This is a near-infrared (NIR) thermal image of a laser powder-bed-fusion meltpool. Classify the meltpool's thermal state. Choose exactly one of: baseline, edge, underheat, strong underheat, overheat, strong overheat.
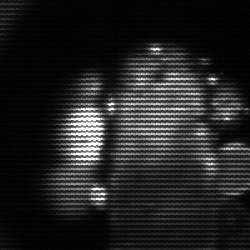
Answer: strong underheat